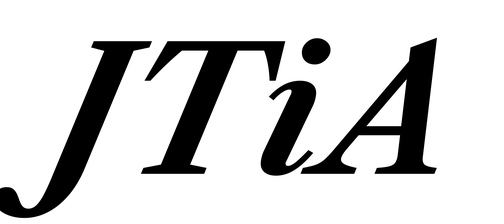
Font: LibreCaslonText-Italic_Bold_Italic